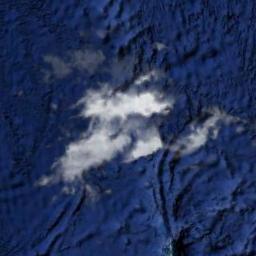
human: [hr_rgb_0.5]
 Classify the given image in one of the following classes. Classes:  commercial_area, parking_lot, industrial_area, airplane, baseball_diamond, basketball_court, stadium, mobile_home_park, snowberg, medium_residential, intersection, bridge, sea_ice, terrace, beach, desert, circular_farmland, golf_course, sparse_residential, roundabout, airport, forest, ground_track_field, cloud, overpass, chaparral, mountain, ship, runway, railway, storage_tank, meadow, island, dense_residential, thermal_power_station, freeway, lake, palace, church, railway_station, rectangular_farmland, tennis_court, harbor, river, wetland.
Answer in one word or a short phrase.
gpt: cloud